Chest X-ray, PA view. Patient: 55 years old, sex M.
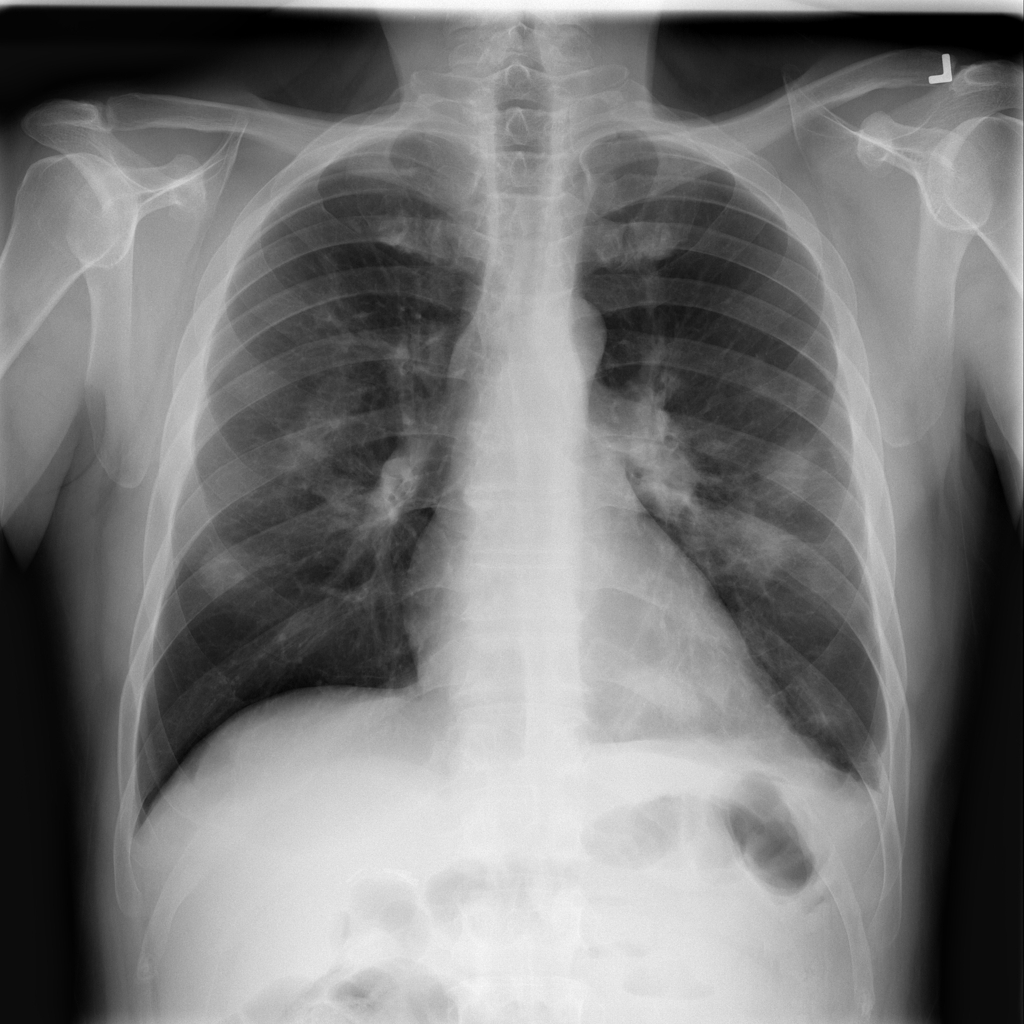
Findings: Consolidation, Effusion, Mass